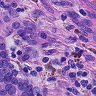
Metastatic tissue present: yes